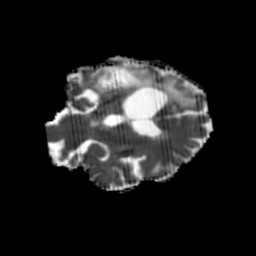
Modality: MD
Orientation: coronal
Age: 65
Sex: female
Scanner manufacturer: siemens
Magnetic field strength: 3 T
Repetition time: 5.25 s
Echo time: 0.08 s